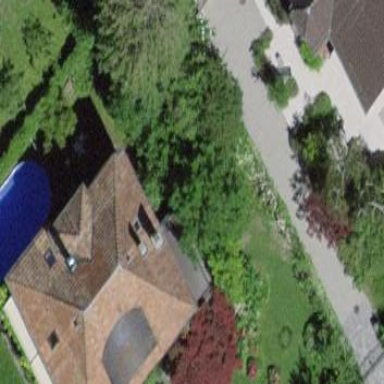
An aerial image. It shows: Building with hipped roof made of roof tiles.